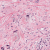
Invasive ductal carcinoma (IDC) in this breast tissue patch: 0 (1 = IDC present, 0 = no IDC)